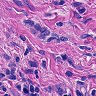
Metastatic tissue present: yes